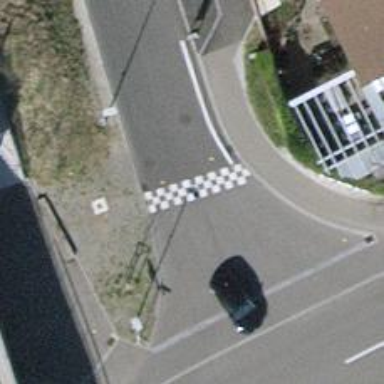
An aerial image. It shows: Traffic calming hump on the road.